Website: apple
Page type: billing-address
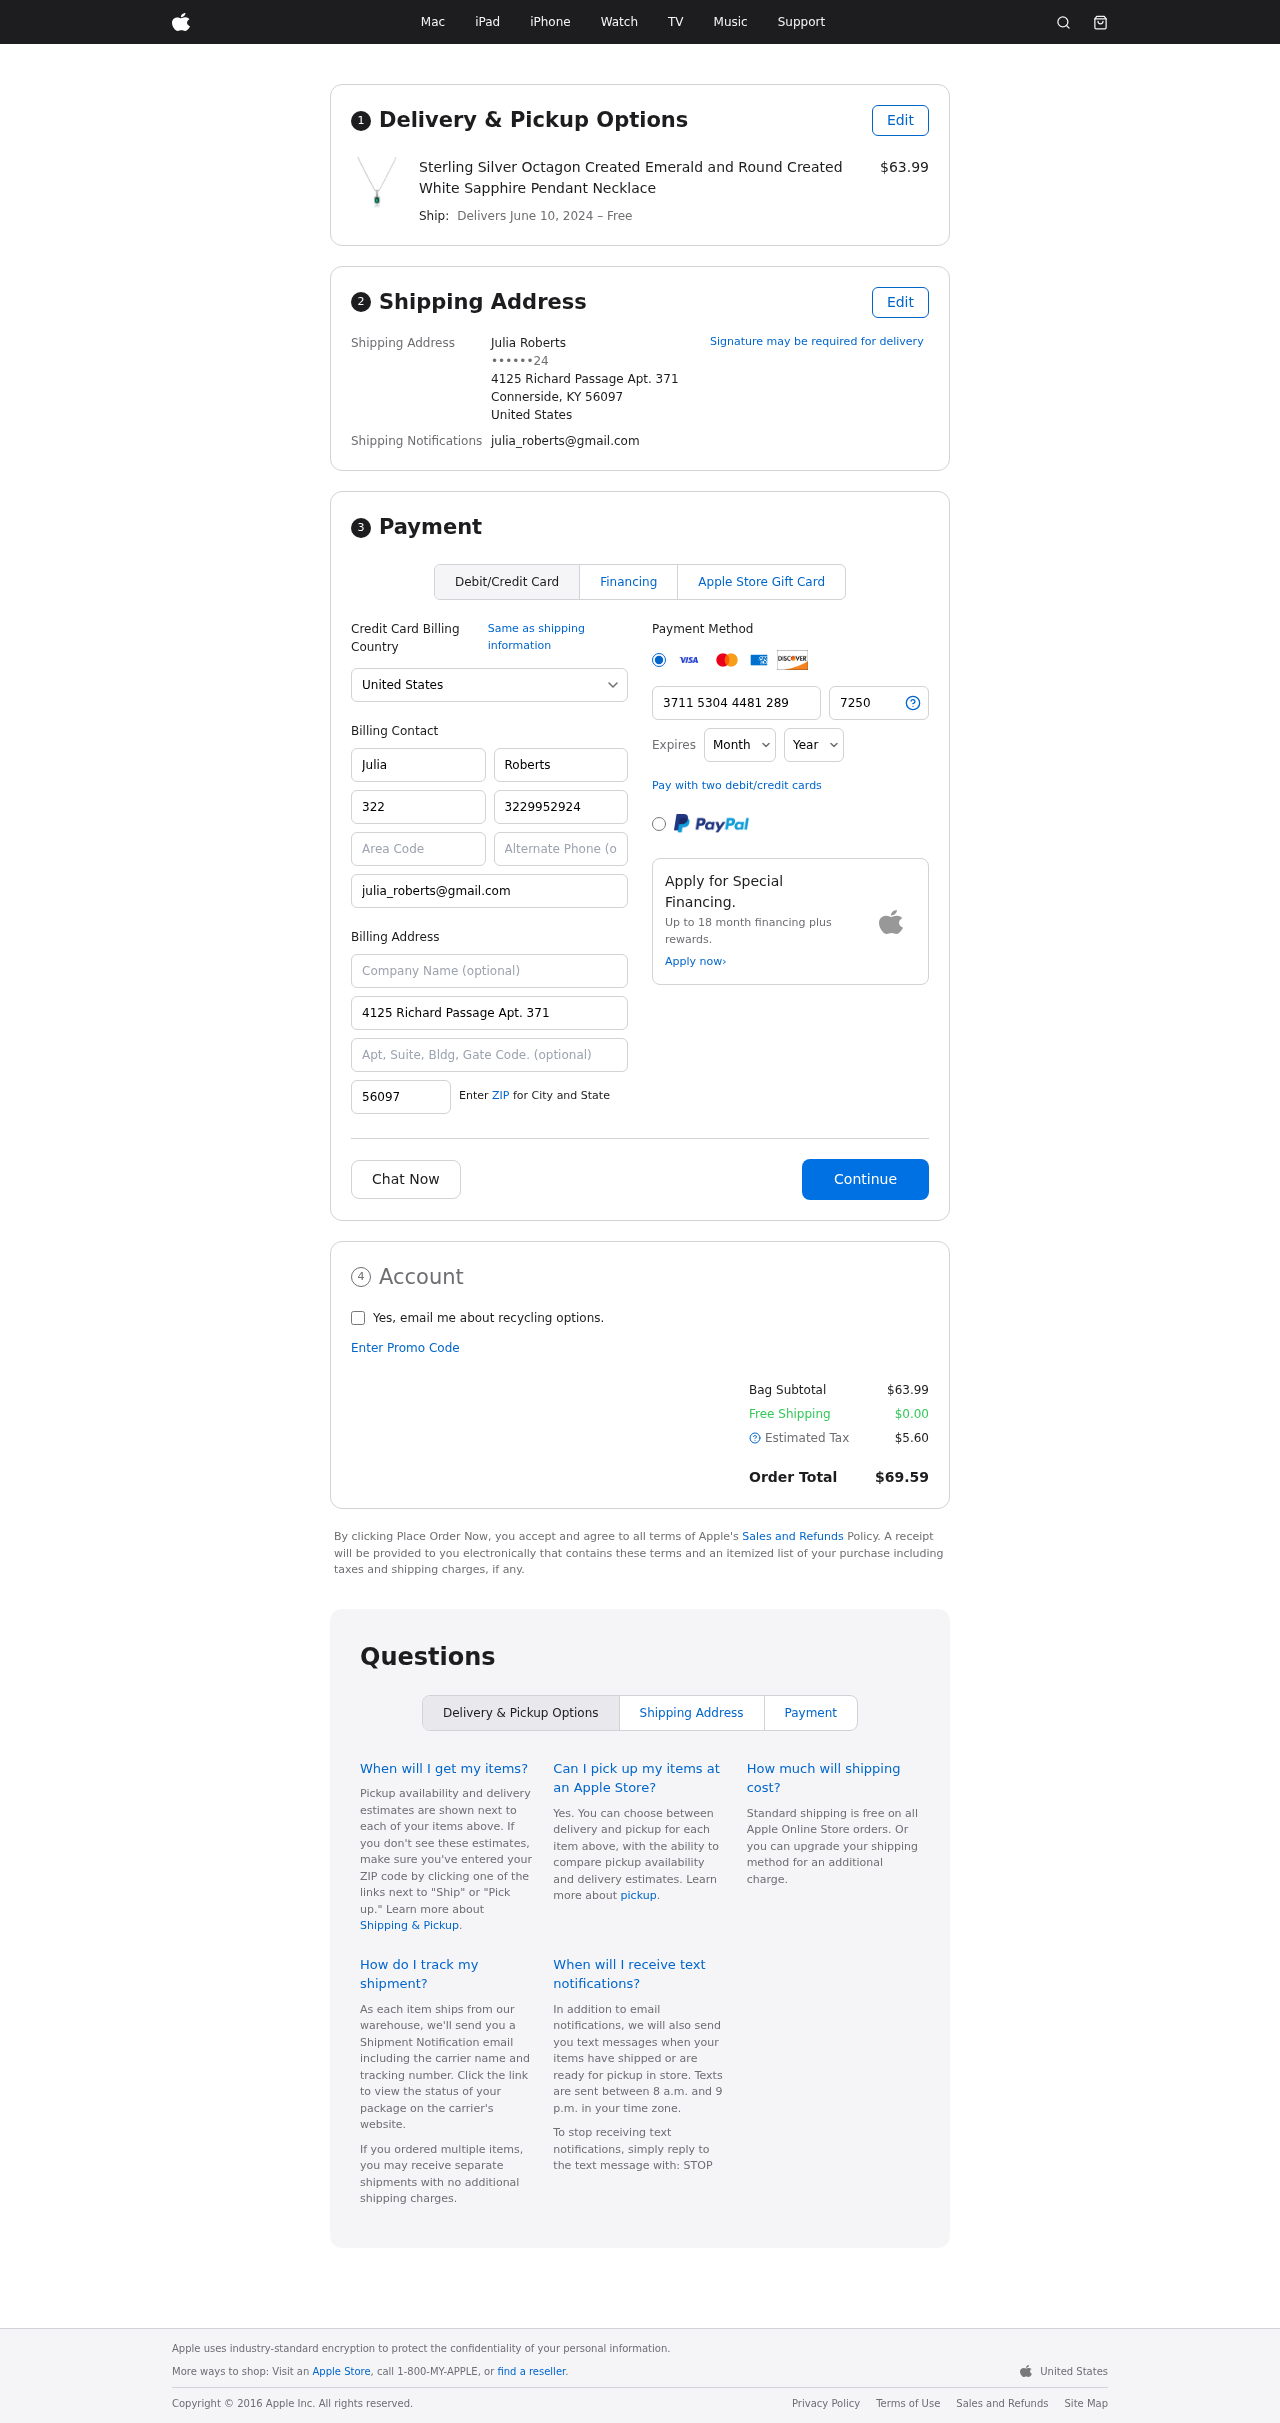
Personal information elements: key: PII_CARD_CVV
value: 7250
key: PII_CARD_EXPIRY_MONTH
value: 07
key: PII_CARD_EXPIRY_YEAR
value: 30
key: PII_CARD_NUMBER
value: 3711 5304 4481 289
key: PII_CITY_STATE_ZIP
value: Connerside, KY 56097
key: PII_COUNTRY
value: United States
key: PII_EMAIL
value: julia_roberts@gmail.com
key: PII_FULLNAME
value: Julia Roberts
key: PII_STREET
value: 4125 Richard Passage Apt. 371
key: PII_DOB_DAY
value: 24
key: PII_DOB_DAY_NUMERIC
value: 24
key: PII_BILLING_FIRSTNAME
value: Julia
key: PII_BILLING_LASTNAME
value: Roberts
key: PII_BILLING_PHONE_AREA
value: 322
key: PII_BILLING_PHONE
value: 3229952924
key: PII_BILLING_EMAIL
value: julia_roberts@gmail.com
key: PII_BILLING_STREET
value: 4125 Richard Passage Apt. 371
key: PII_BILLING_POSTCODE
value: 56097
Product elements: key: PRODUCT1_NAME
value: Sterling Silver Octagon Created Emerald and Round Created White Sapphire Pendant Necklace
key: PRODUCT1_PRICE
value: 63.99
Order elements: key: ORDER_DELIVERY_DATE
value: June 10, 2024
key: ORDER_SUBTOTAL
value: $63.99
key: ORDER_SHIPPING_COST
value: $0.00
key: ORDER_TAX
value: $5.60
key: ORDER_TOTAL
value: $69.59